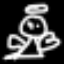
Label: angel